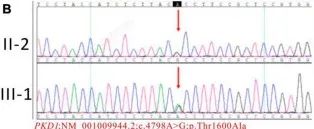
Pedigree diagram, sequencing and abdominal CT scan result of proband C. The WES identified a heterozygous nonsense mutation in exon 15 (c.6406C > T) . The mutation sites were indicated by a red arrows in panels (B,C).
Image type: electrography (ekg)